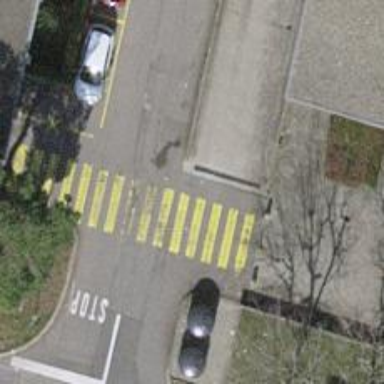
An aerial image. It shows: Marked crossing on asphalt footway.